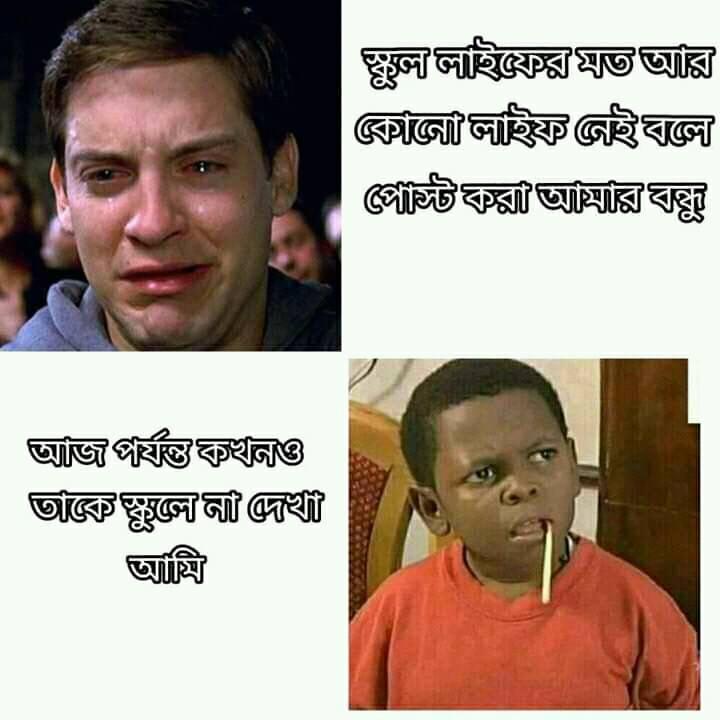
Text: স্কুল লাইফের মত আর কোনো লাইফ নেই বলে পোস্ট করা আমার বন্ধু আজ পর্যন্ত কখনও তাকে স্কুলে না দেখা আমি
Label: Non Hate